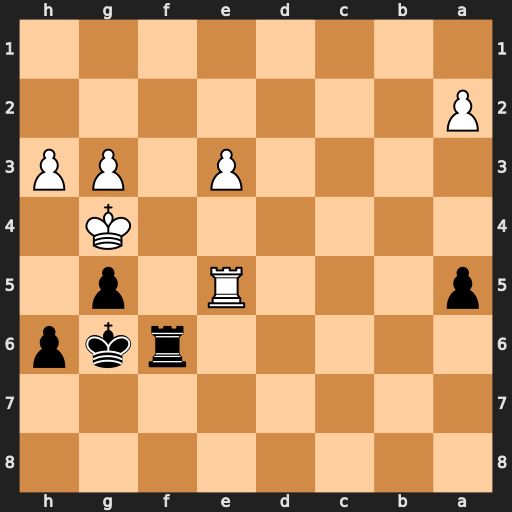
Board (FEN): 8/8/5rkp/p3R1p1/6K1/4P1PP/P7/8
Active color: b
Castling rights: -
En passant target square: -
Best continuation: h5#